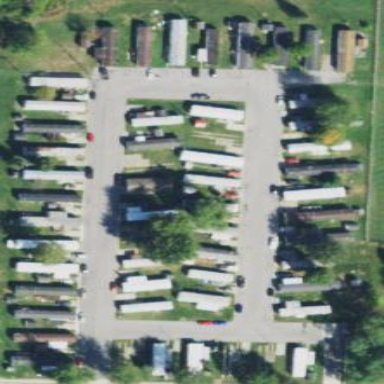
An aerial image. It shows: Trailer park in residential area.